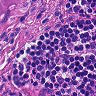
Metastatic tissue present: no